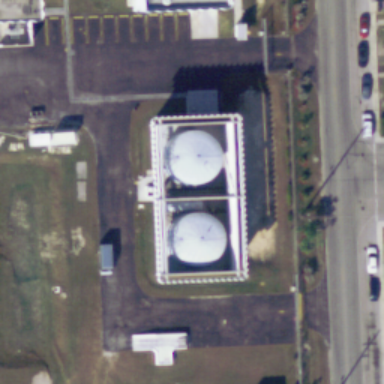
Two storage tanks are in the rectangular box and some cars parked beside .